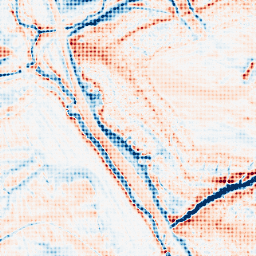
Category: classical
Decomposition family: gaussian_anisotropic
Decomposition parameters: sigma_x: 2
sigma_y: 5
Upsampling method: sinc_blackman
Upsampling parameters: scale: 8
kernel_size: 8
Upsampling scale: 8